Field crop: maize
Growth stage: 2
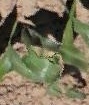
Species: maize